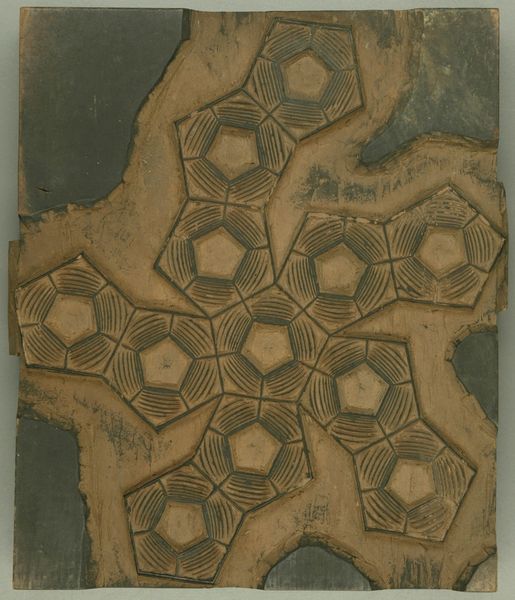
Titel: Netz des Dodekaeders mit Angabe der Abstumpfung zum abgestumpftten Ikosaeder
Standort: Wien
Institution: Albertina, Wien
Schlagwörter: dunkel, grün, braun, hell, holz, muster, ornament, rahmen, bild, grafik, linien, rand, umriss, stern, druck, schraffur, geometrisch, geometrie, fünfeck, fünfecke